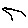
Label: bird